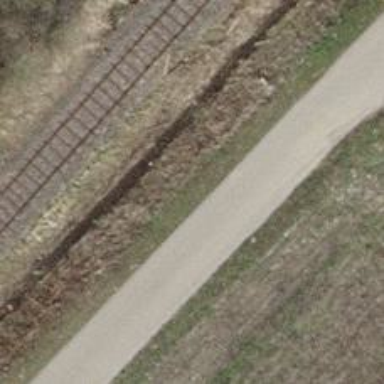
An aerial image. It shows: Railway track.